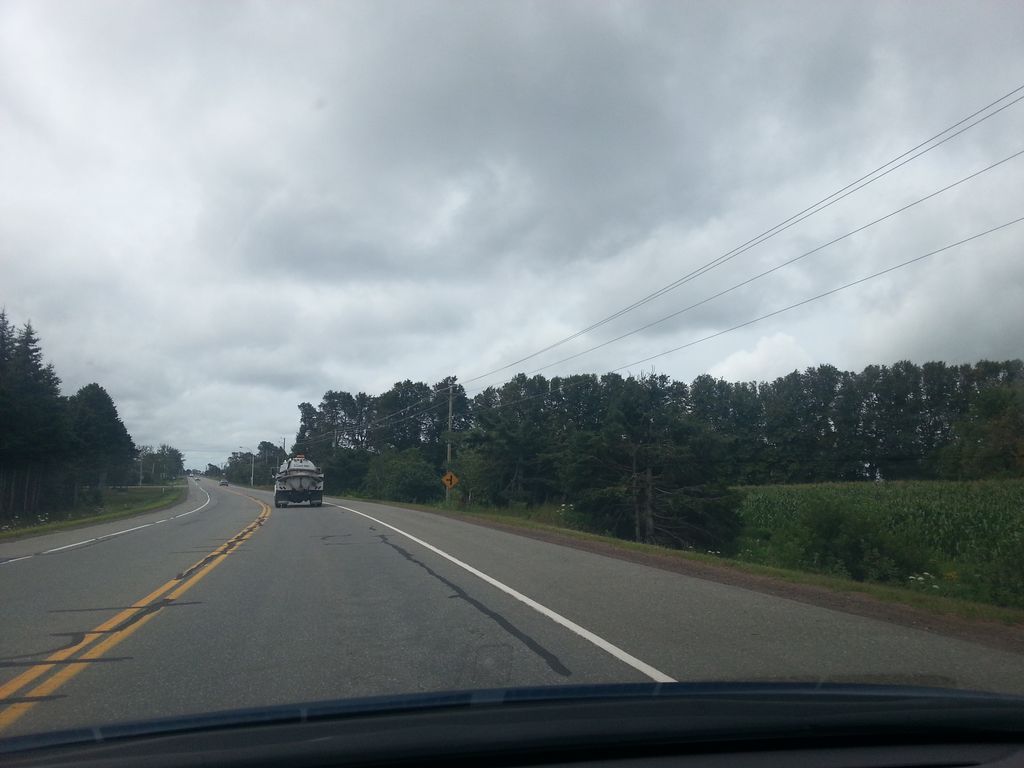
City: charlottetown